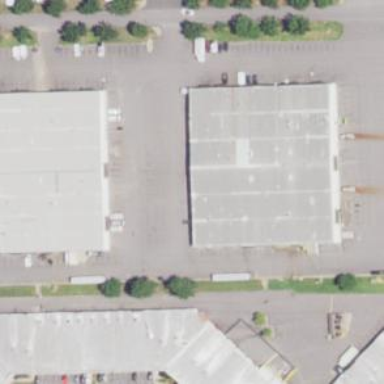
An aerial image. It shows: Commercial building.